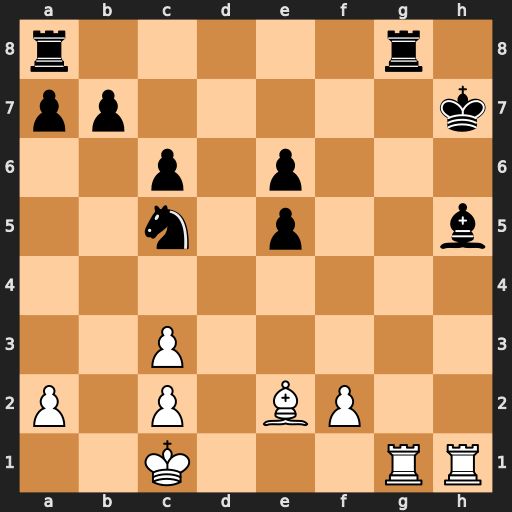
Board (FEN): r5r1/pp5k/2p1p3/2n1p2b/8/2P5/P1P1BP2/2K3RR
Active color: w
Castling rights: -
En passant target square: -
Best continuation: Rxh5#